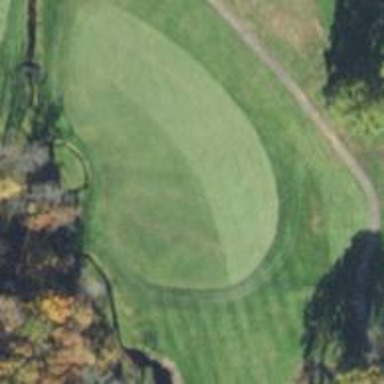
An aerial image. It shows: Golf fairway surrounded by grass.